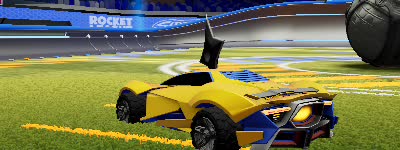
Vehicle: werewolf